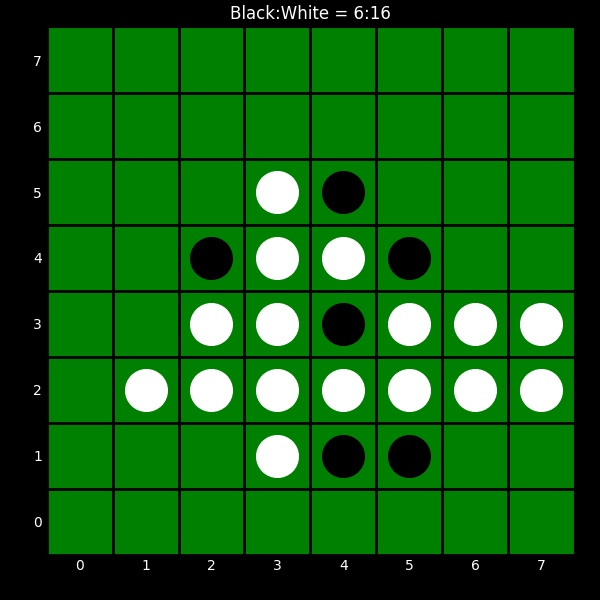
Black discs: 6
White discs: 16